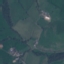
Land use / land cover: Pasture